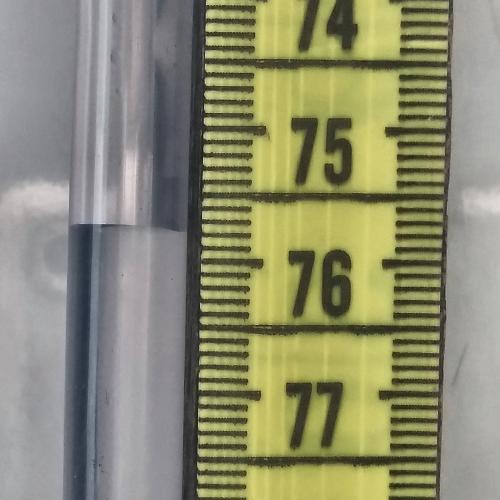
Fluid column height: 75.8 cm